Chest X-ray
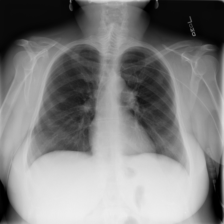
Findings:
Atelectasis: negative
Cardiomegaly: negative
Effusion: negative
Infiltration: positive
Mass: negative
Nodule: negative
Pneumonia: negative
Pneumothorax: negative
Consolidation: negative
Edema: negative
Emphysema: negative
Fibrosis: negative
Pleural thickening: negative
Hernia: negative